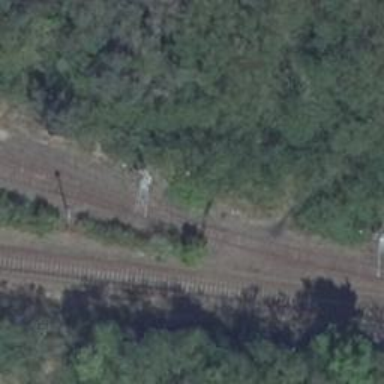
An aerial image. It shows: Railway switch.